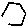
Label: hexagon